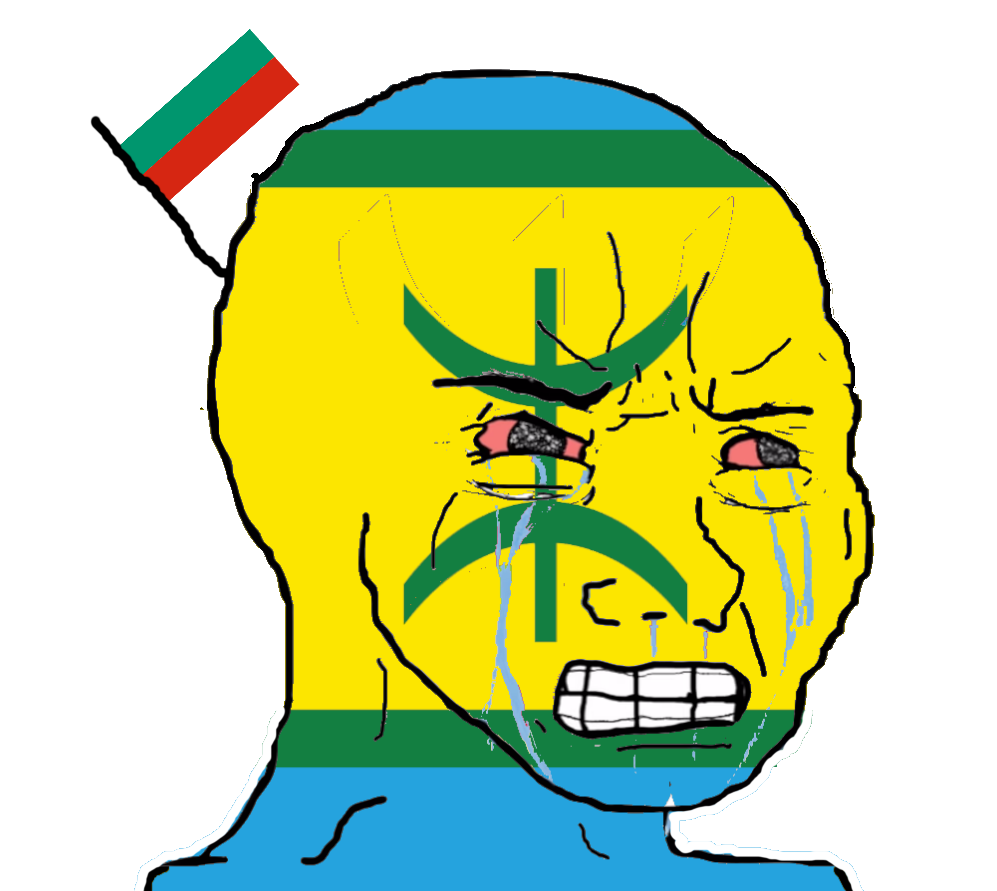
Label: 5_Crying_Wojak